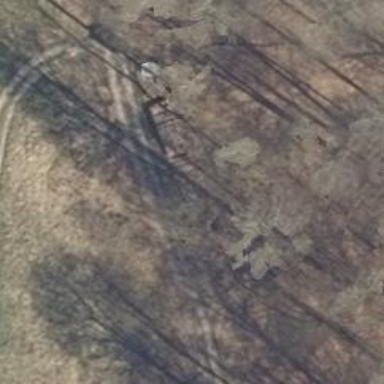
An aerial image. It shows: Shelter that serves as hunting stand.